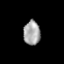
Tissue: prostate
Cell type: B cells
Senescence score: 0.2507
Nuclear area (px): 397
Mean DAPI intensity: 164.476